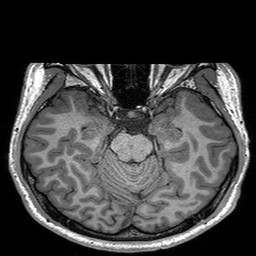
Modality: T1w
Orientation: coronal
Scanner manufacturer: siemens
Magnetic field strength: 3 T
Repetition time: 2.3 s